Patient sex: F
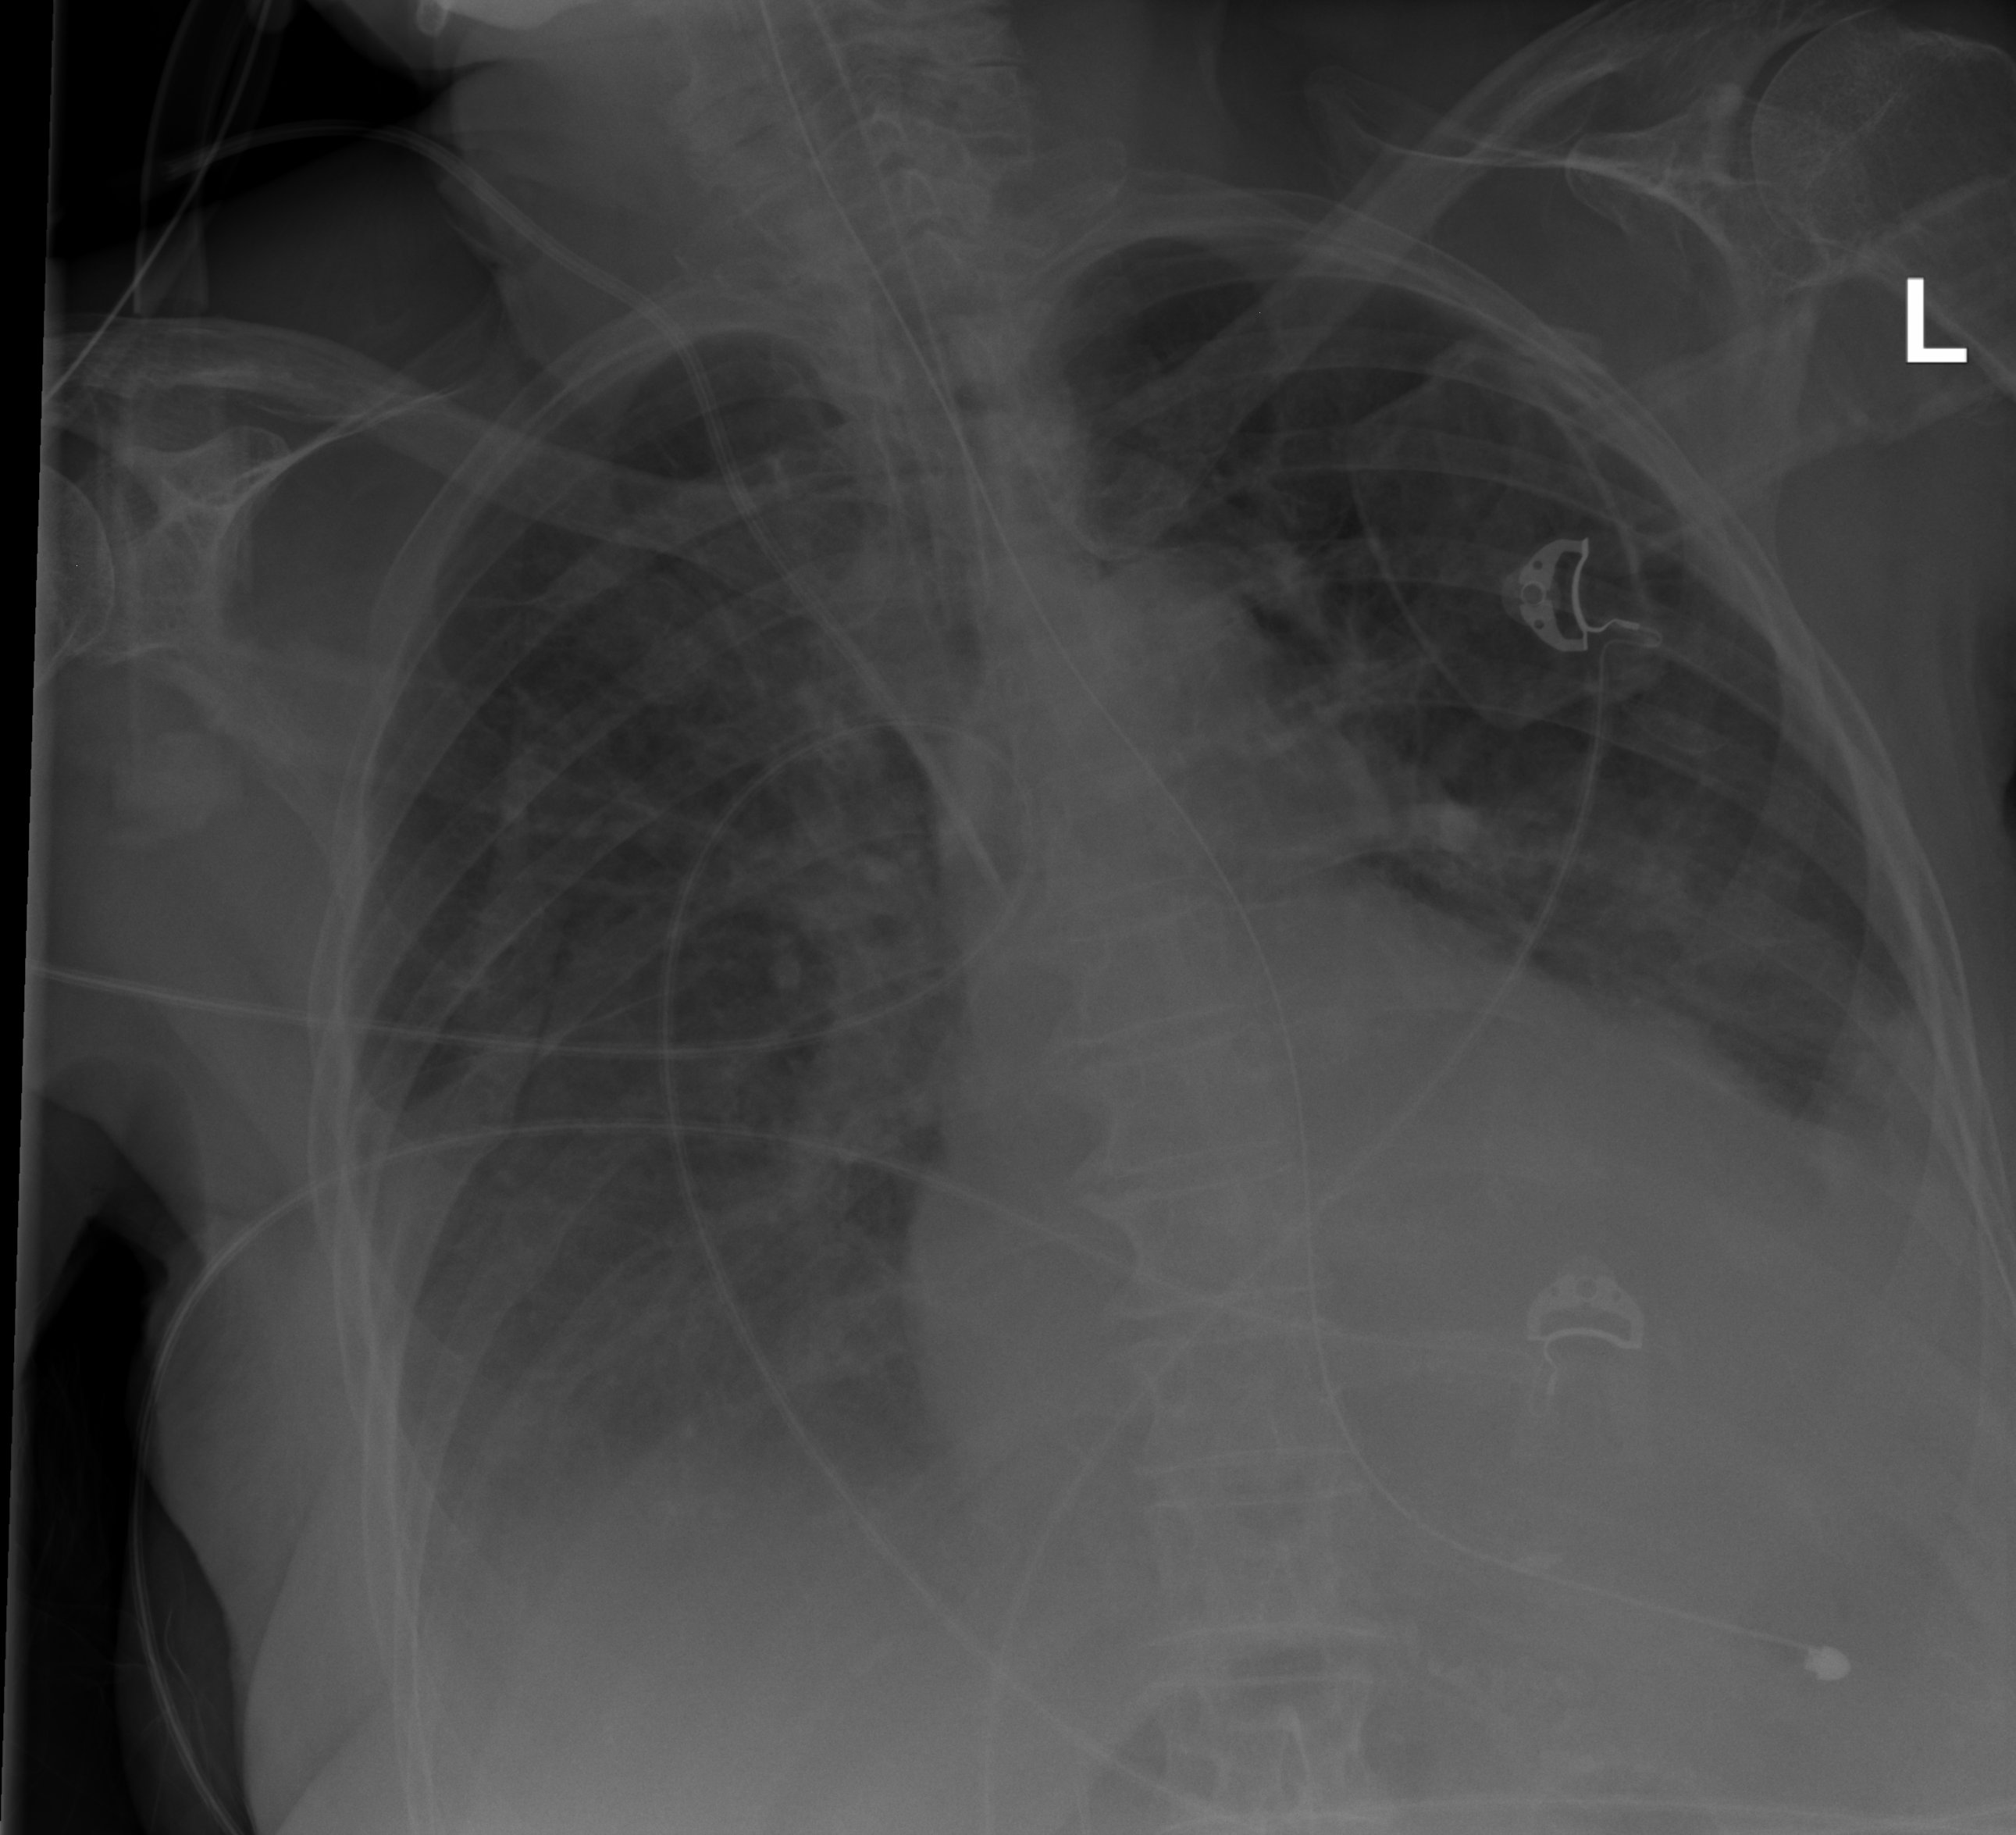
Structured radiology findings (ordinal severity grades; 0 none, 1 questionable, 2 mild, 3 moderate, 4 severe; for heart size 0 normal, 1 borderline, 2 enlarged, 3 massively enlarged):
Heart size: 2
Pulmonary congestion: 2
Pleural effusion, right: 2
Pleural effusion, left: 2
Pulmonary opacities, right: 0
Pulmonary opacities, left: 0
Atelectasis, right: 0
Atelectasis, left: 3